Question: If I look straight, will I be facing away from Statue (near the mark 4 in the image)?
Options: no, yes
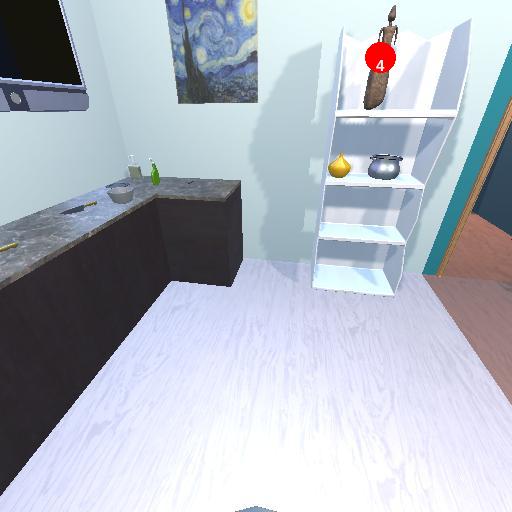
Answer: no